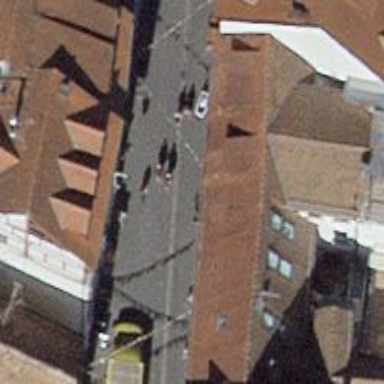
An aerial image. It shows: Clothing store.